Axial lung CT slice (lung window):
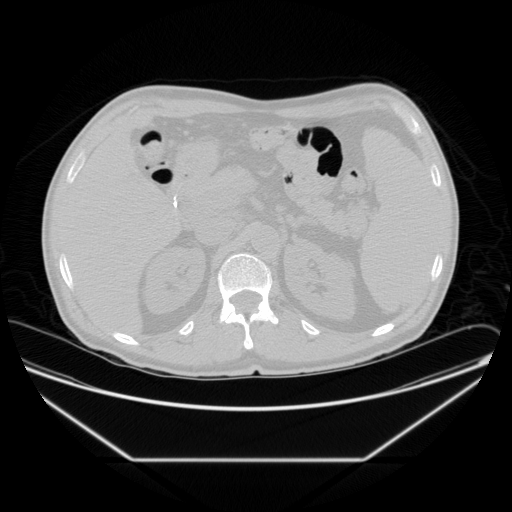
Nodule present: no